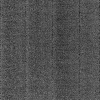
Atmospheric dust classification: dusty